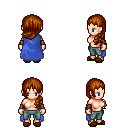
a pixel art fantasy rpg character, female body template, human, light skin, blue cape, teal pants, brunette left-swept hairstyle, leather bracers, brown slippers, four views (front, back, left, right), 2x2 character sprite sheet, small pixel art, hard edges, no anti-aliasing